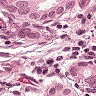
Metastatic tissue present: yes